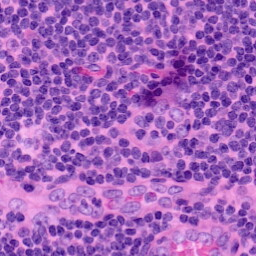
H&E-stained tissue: LymphNode